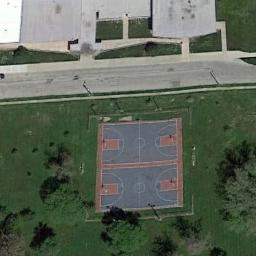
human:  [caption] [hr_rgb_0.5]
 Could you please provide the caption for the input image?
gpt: Two basketball courts on the lawn with some trees and some buildings beside .

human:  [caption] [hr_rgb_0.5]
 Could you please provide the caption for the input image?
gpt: There are two blue basketball courts of the same size .

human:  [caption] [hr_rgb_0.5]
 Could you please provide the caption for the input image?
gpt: There are two basketball courts in the middle of grass next to some buildings with a road pass by .

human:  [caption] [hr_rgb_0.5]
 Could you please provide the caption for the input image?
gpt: The basketball courts on the lawn are next to the buildings,With some trees nearby .

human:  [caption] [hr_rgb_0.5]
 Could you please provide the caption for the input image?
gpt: Two basketball courts are surrounded by grass .